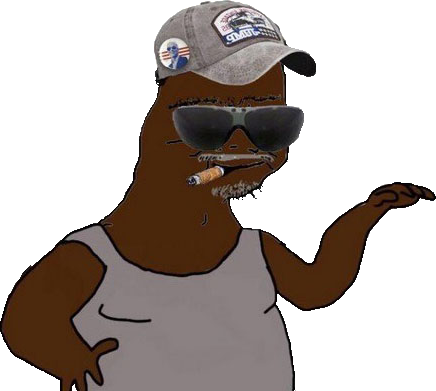
Label: 5_Boomer